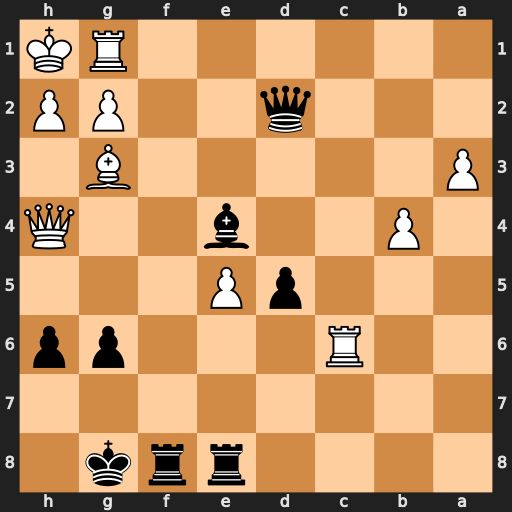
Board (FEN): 4rrk1/8/2R3pp/3pP3/1P2b2Q/P5B1/3q2PP/6RK
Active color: b
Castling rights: -
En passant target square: -
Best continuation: Qxg2+ Rxg2 Rf1#